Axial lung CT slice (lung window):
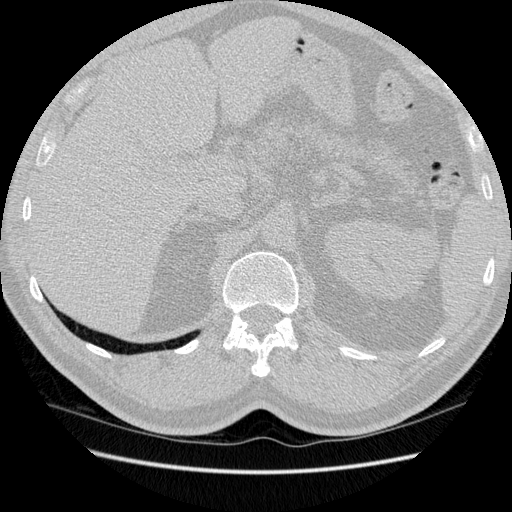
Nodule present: no